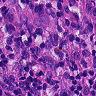
Metastatic tissue present: yes